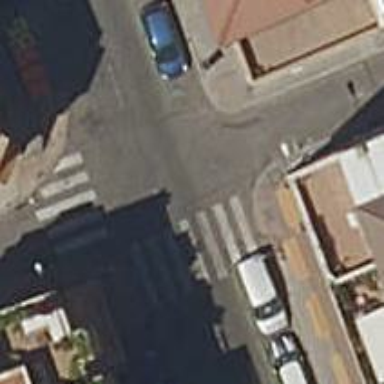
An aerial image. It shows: Marked crossing with pedestrian island.